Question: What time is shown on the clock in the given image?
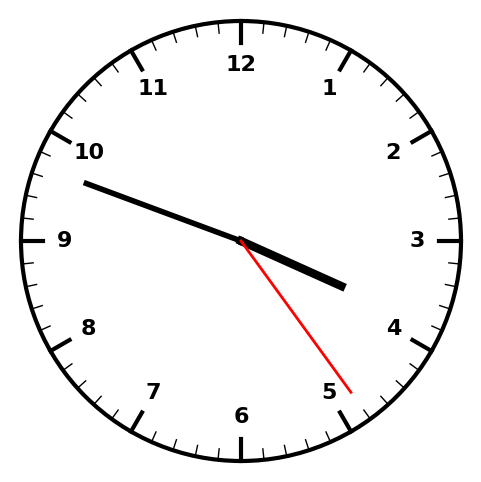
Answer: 03:48:24